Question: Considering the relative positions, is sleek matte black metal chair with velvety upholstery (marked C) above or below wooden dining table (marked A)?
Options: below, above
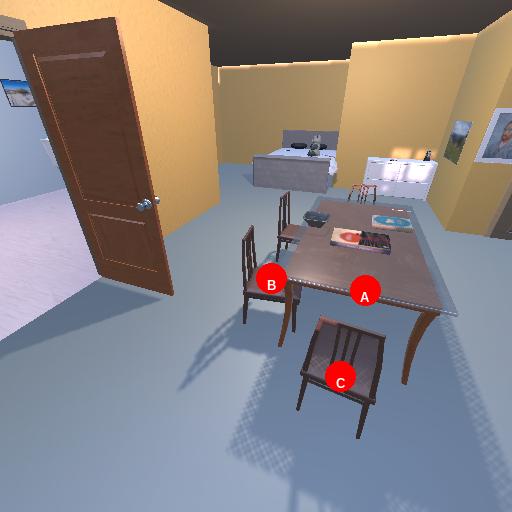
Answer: below